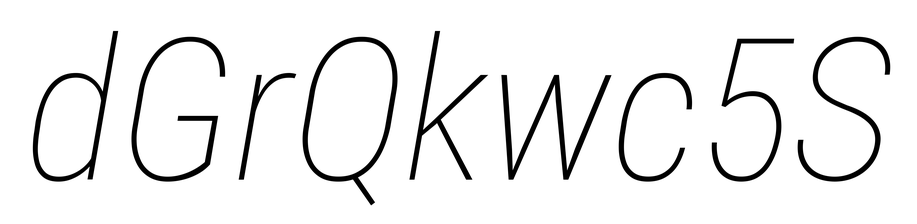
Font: Roboto-Italic_Condensed_Thin_Italic